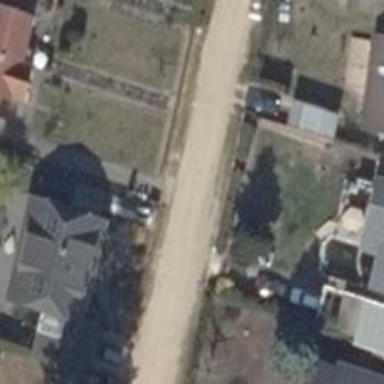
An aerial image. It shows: Driveway leading to service road.